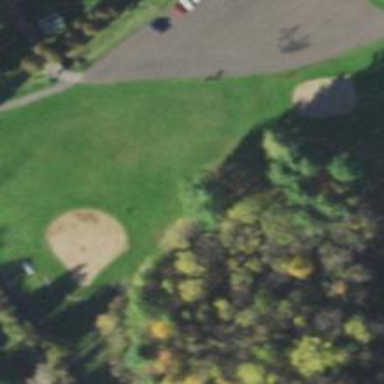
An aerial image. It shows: Disc golf basket.